Question: I am trying to create an effect with css -- I want three overlapping circles looking like a venn-diagram. I want to apply css-animation transforms on the circles so they appear to pulsate.
I am currently trying to use '*' or * as a venn diagram circle. However, as you can (hopefully) see, the position of this character is not flush left or right... and therefore positioning of it is terribly difficult. Note how in the picture below the dots are outside of a bounding box of 100px x 100px.

I want to position the venn-diagram's circles into their parent element so it is easy to position the venn-diagram element elsewhere. Is there an altogether better approach to how to create this look? Custom font? SVG?
'''
<style>
@-webkit-keyframes dot1
{
0% {color: rgba(255, 0, 0, .3);}
50% {color: rgba(255, 0, 0, .8);}
100% {color: rgba(255, 0, 0, .3);}
}
.dot
{
font-size: 200px;
position: absolute;
}
.dot1
{
-webkit-animation:dot1 2s infinite;
top: 0;
}
.dot2
{
-webkit-animation:dot1 2s infinite;
left: 20px;
top: 0;
}
.dot3
{
-webkit-animation:dot1 2s infinite;
top: 10px;
left: 15px;
}
.container
{
border-style: solid;
border-color: pink;
border-width: 1px;
width: 100px;
height: 100px;
}
</style>
</head>
<body>
<div class='container'>
<span class='dot dot1'>&#183;</span>
<span class='dot dot2'>&#183;</span>
<span class='dot dot3'>&#183;</span>
</div>
</body>
'''
<URL>
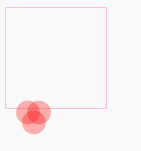
Answer: instead of using the dot-character you can simply create a circle using ccs3 ('border-radius'). those circles are a lot easier to control: <URL>